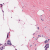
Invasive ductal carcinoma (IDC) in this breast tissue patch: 0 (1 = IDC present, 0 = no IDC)